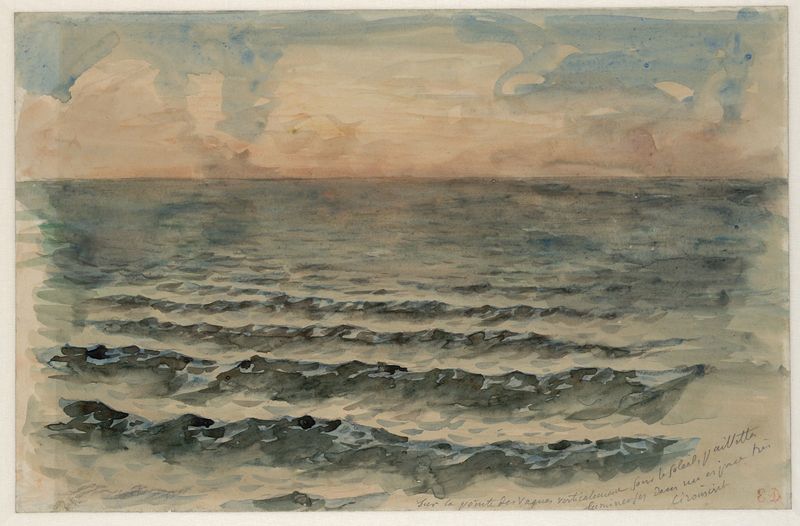
Titel: Das Meer bei Dieppe
Künstler: Eugène Delacroix
Standort: Wien
Institution: Albertina, Wien
Schlagwörter: blau, gemälde, himmel, meer, wasser, weiß, wolken, aquarell, impressionismus, landschaft, see, ufer, degas, grau, orange, schwarz, zeichnung, ausblick, rot, wolke, malerei, bild, signatur, horizont, weite, rosa, hellblau, gischt, schrift, strand, welle, wellen, papier, studie, moderne, sonnenuntergang, wasserfarbe, französisch, brandung, dünung, seestück, inschrift, monogramm, text, beschriftung, trüb, handschrift, zeichnug, iufer, ed, e., e.d